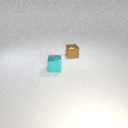
small cyan metal cube to the left of small brown metal cube